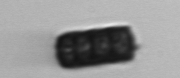
Label: Paralia_sulcata